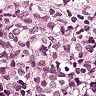
Metastatic tissue present: yes